Aerial crown-view tile of a tropical tree (Barro Colorado Island, Panama), acquired 20240813:
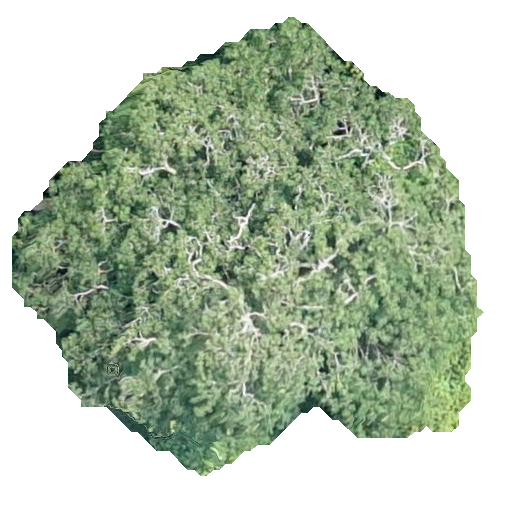
Species: Handroanthus guayacan
GBIF accepted scientific name: Handroanthus guayacan
Crown area: 221.518 m²